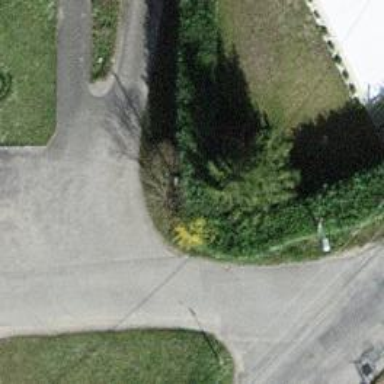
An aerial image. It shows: Hedge barrier.